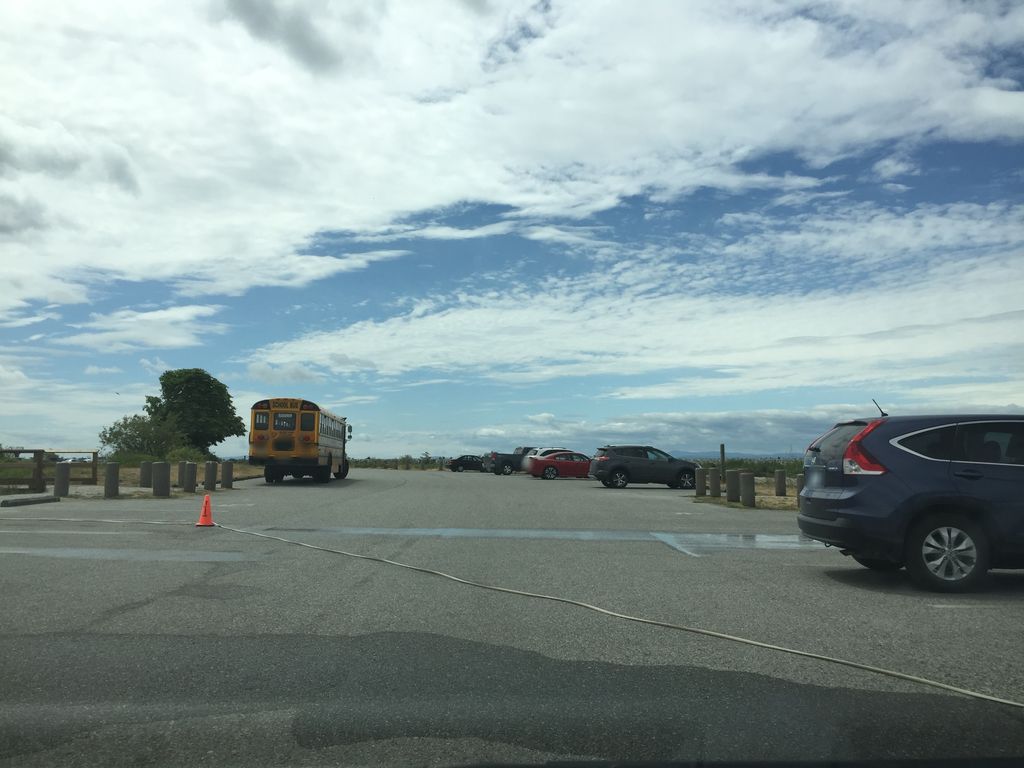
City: vancouver